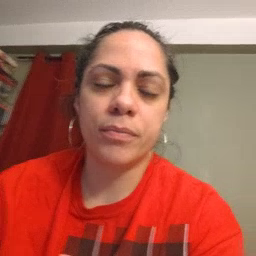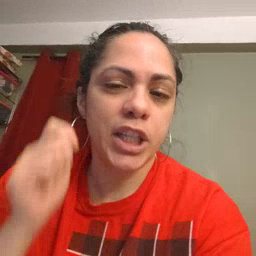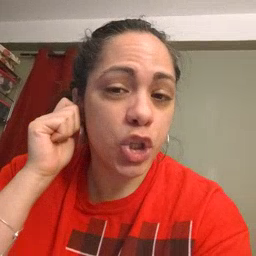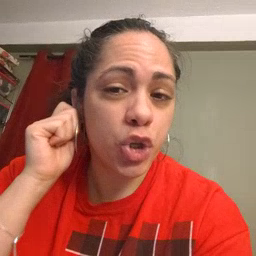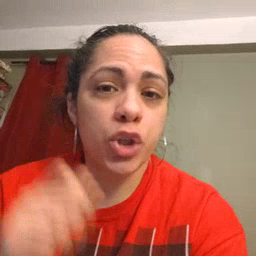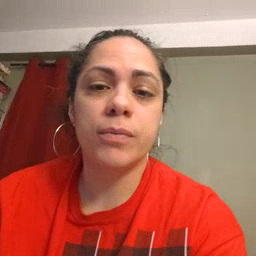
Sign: ear